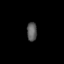
Tissue: prostate
Cell type: Myeloid cells
Senescence score: 0.2853
Nuclear area (px): 182
Mean DAPI intensity: 93.687